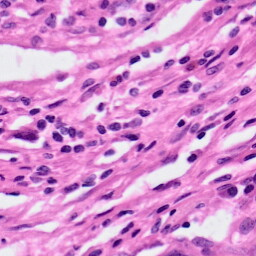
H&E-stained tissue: Lung